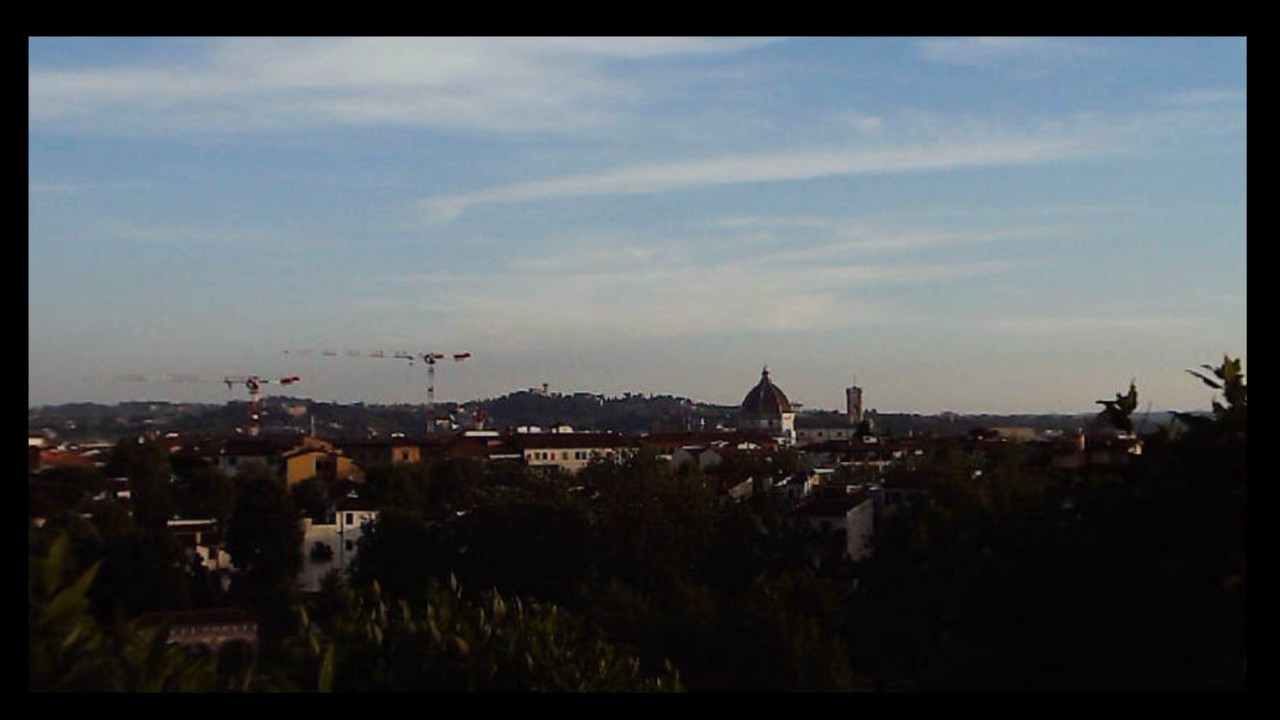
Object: Betafpv air75